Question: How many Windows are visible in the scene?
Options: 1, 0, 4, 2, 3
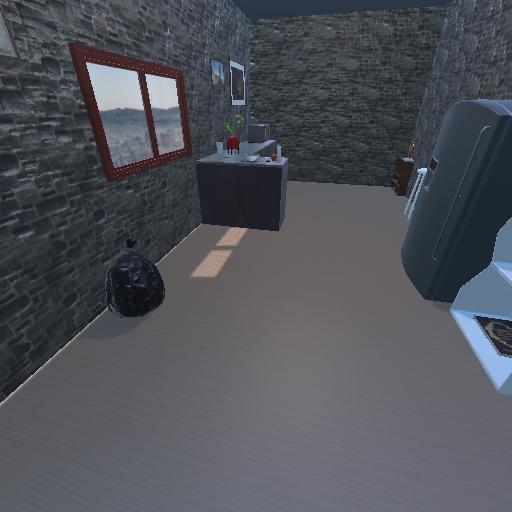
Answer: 1